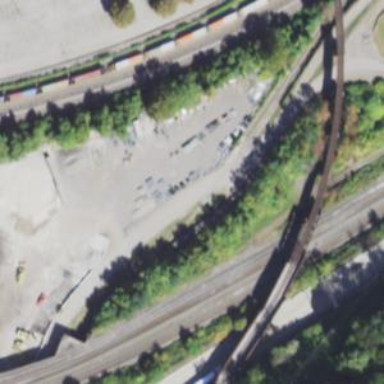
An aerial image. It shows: Railway level crossing.